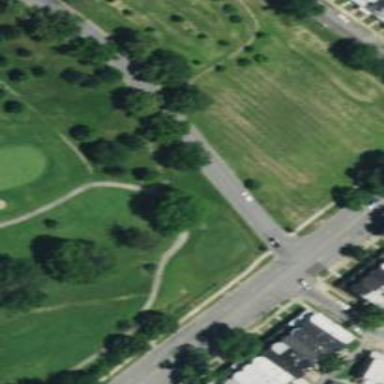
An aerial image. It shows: Service road designated as golf cart path.